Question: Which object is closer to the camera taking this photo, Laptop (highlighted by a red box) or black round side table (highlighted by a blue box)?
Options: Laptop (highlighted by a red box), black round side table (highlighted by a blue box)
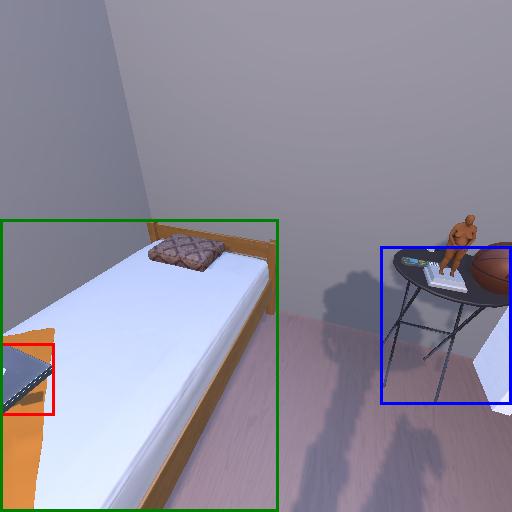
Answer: Laptop (highlighted by a red box)